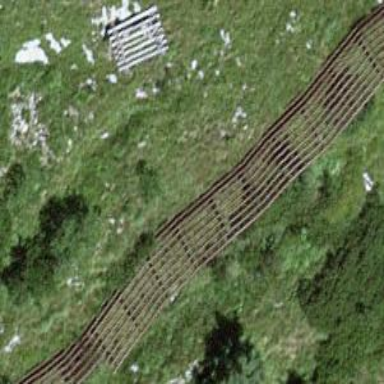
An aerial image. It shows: Structure designed for avalanche protection.